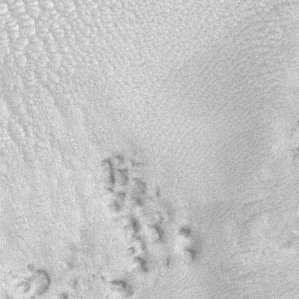
Label: frost